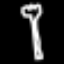
Label: fork